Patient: sex F, age 53
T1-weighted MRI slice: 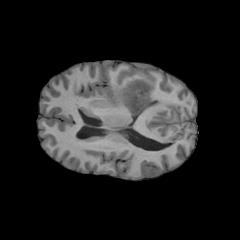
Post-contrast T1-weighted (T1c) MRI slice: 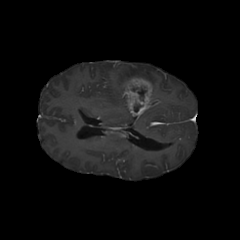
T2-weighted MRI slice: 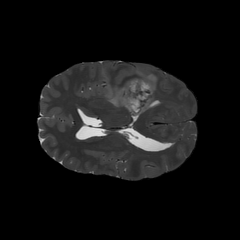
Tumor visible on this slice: yes
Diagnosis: Glioblastoma, IDH-wildtype
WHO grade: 4